Question: Got a quick query about some text on my slider on a website I'm making. It's been puzzling me because it only happens in Chrome, when the slide loads it will output the Title from wordpress. As the page loads it renders the font as how it should then a split second later it gets more font weight it seems.
I'm wondering what the issue is?
Just check any of the text on the slides in Chrome. Would be great to know why!
Thanks.

edit* added an image.
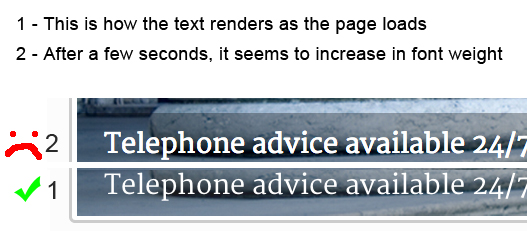
Answer: After a little bit of looking around I found that if I add
'''
-webkit-font-smoothing: antialiased;
'''
To my headings it seems to fix my issue. I will mark this as resolved. Thanks everyone.